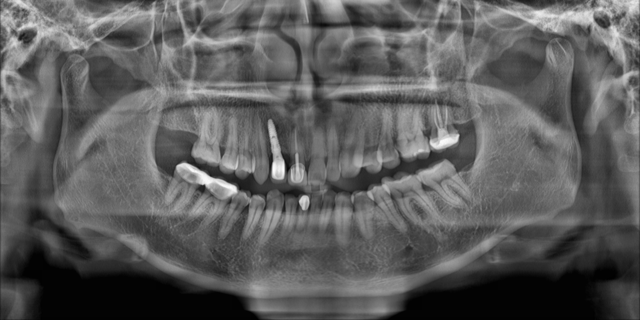
adult